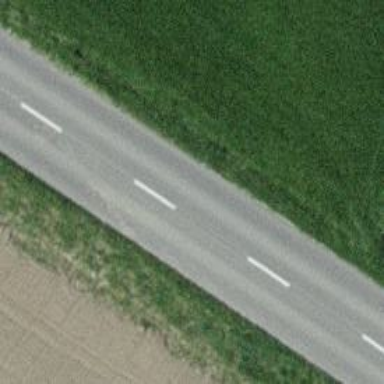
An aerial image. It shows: Tertiary road.